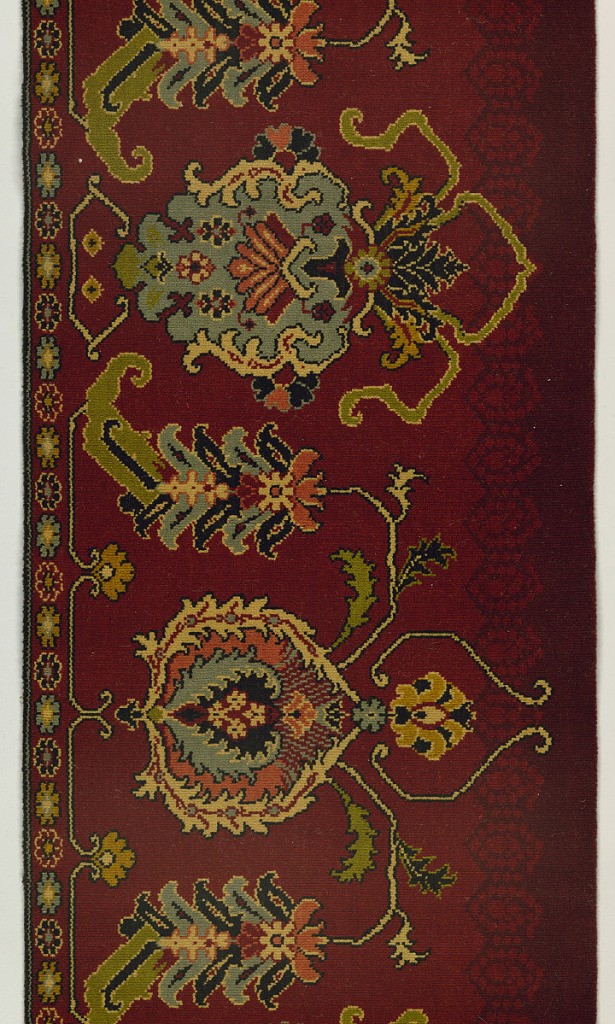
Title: Carpet fragment
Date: ca. 1885
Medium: wool on linen and cotton Technique: warp pile on plain weave foundation
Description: Floral rug design showing Persian influence in bold colors on a dark red ground. Wide plain weave selvage on left side.